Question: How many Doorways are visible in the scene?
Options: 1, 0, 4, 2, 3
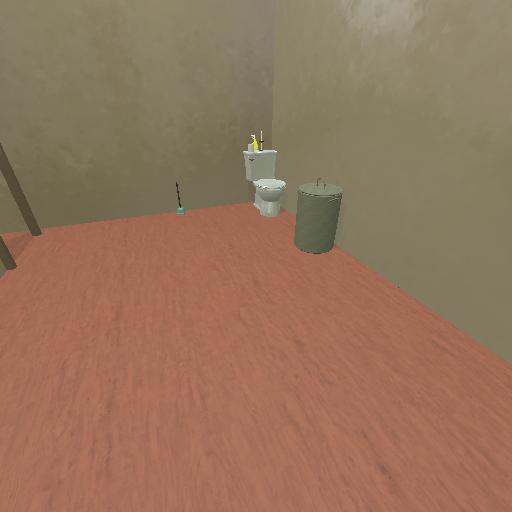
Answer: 1